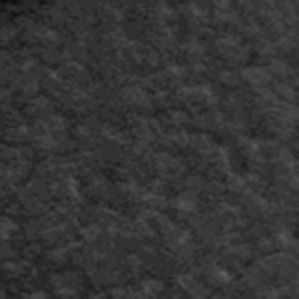
Label: frost